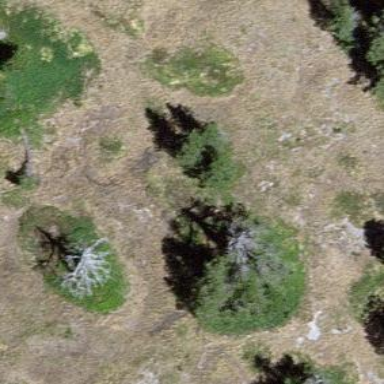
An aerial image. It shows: Patch of scrub vegetation.